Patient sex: M
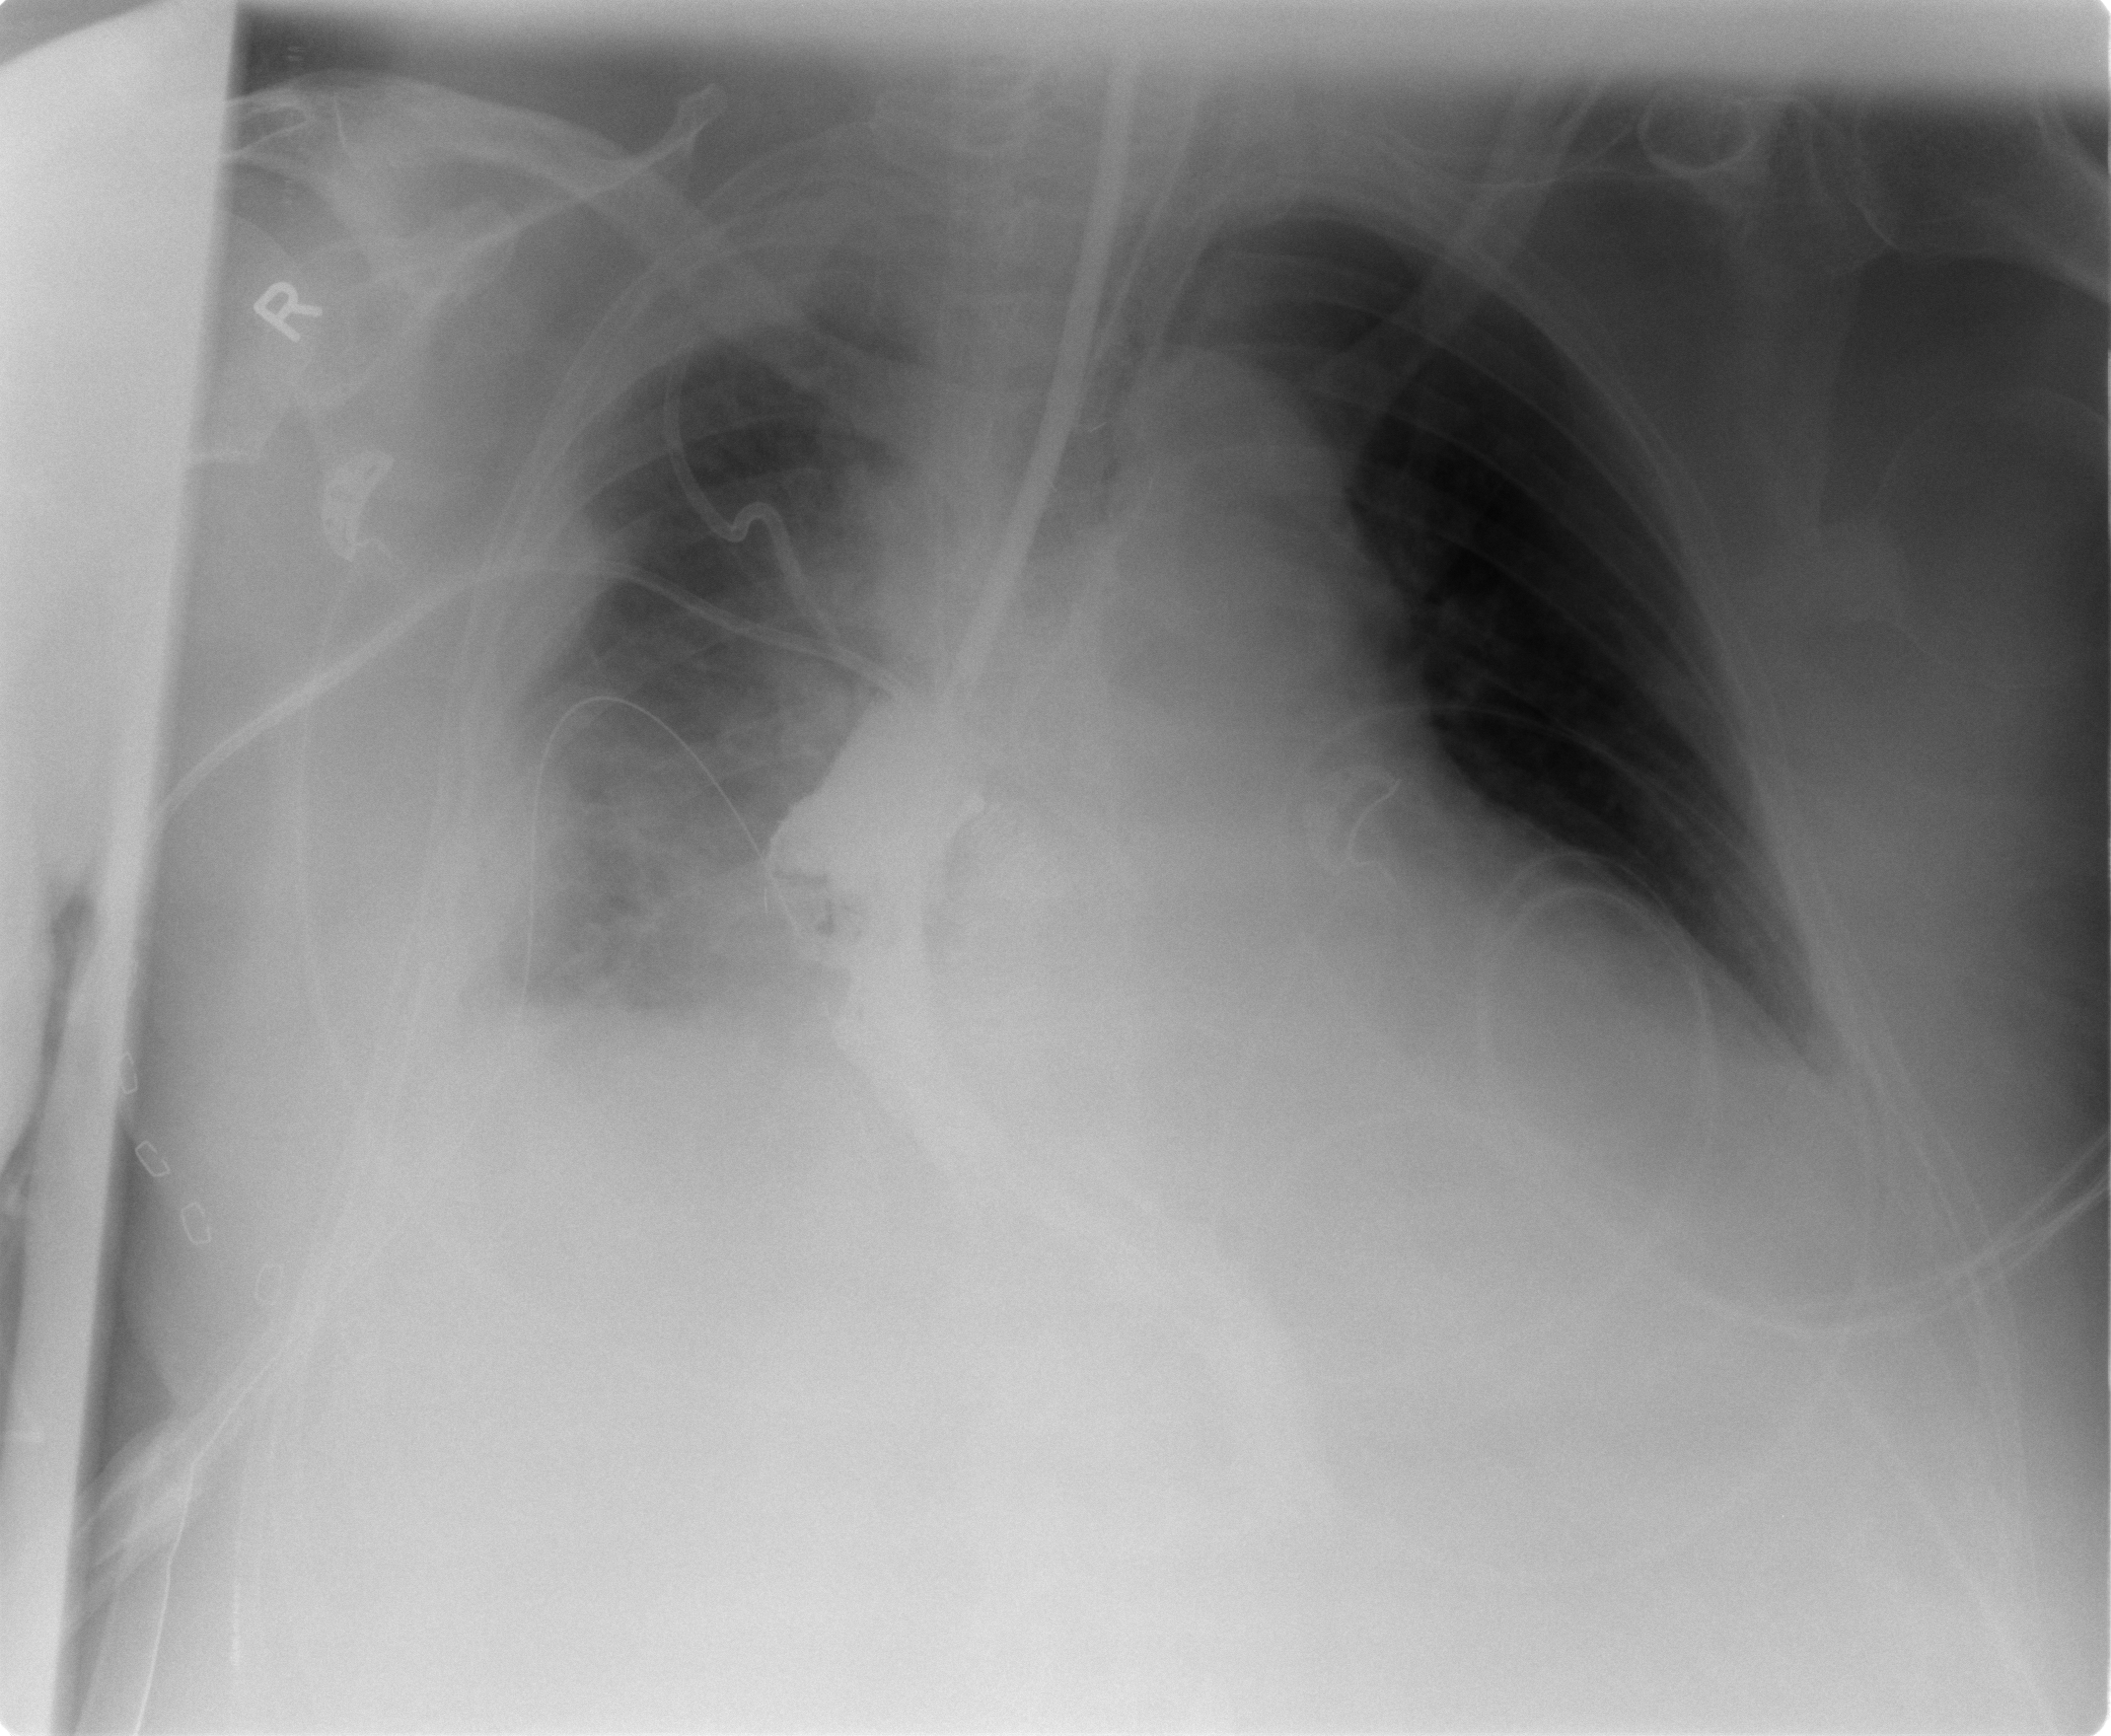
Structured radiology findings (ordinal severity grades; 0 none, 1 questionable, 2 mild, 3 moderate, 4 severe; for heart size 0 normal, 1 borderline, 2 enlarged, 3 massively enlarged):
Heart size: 2
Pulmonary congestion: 0
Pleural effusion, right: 2
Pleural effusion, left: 1
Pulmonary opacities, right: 2
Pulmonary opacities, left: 0
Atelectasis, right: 3
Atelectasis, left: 1